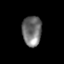
Tissue: skin
Cell type: Epithelial cells
Senescence score: 0.241
Nuclear area (px): 573
Mean DAPI intensity: 112.6